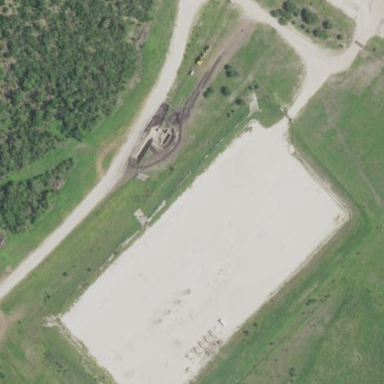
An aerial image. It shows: Industrial wellsite.